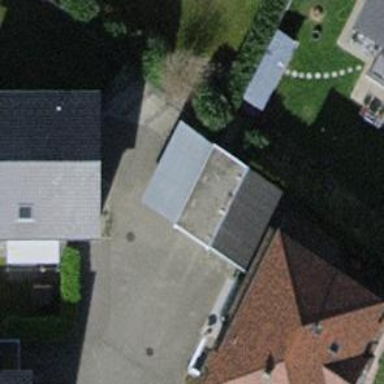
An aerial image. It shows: Garage.